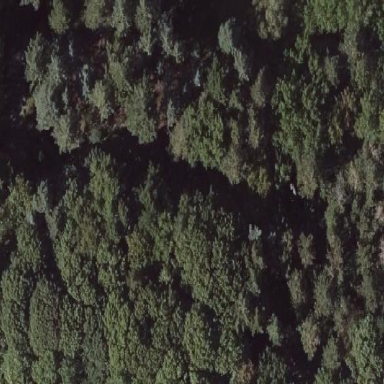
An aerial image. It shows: Mixed woodland area with various types of leaves.